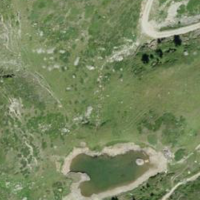
EUNIS habitat code: 26
Species observed at this site:
Vaccinium myrtillus